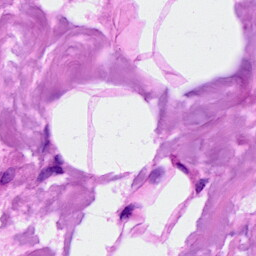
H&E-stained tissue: Breast